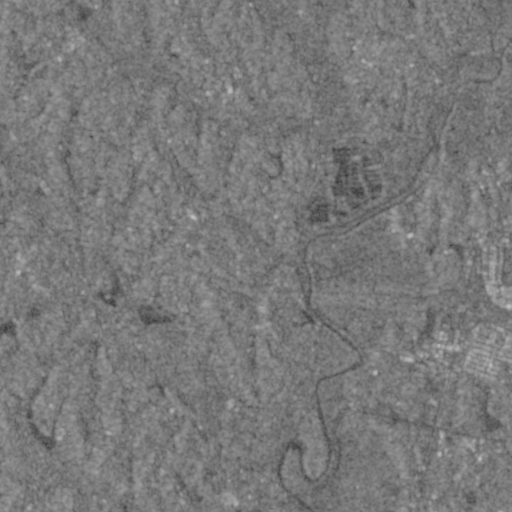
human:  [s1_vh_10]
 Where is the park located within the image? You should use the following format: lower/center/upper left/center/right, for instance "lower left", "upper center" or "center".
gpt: The park is located in the lower left of the image.
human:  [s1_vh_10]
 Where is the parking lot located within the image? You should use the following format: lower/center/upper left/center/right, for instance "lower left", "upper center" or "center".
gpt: The parking lot is located in the center left of the image.
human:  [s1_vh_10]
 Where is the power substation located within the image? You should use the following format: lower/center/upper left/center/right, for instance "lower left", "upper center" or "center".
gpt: The power substation is located in the upper right of the image.
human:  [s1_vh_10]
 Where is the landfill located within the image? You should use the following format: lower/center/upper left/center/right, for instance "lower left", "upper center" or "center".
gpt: There is no landfill in the image.

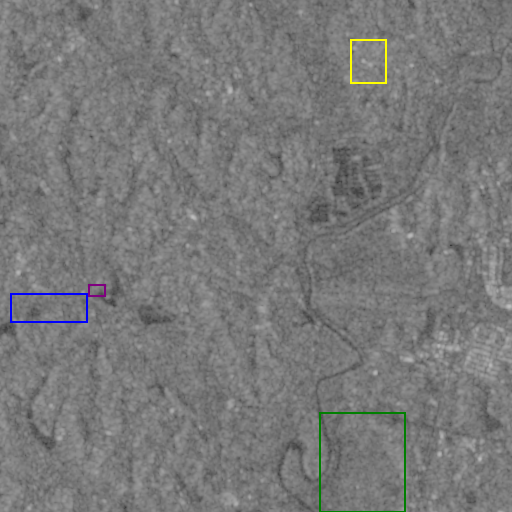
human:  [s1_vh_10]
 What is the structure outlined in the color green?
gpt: The structure outlined in green is a crop field.
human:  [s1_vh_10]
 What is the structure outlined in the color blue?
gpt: The structure outlined in blue is a park.
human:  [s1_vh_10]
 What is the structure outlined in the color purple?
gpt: The structure outlined in purple is a parking lot.
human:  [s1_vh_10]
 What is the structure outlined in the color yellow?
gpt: The structure outlined in yellow is a power substation.
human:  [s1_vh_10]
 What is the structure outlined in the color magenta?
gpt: There is no magenta outline.